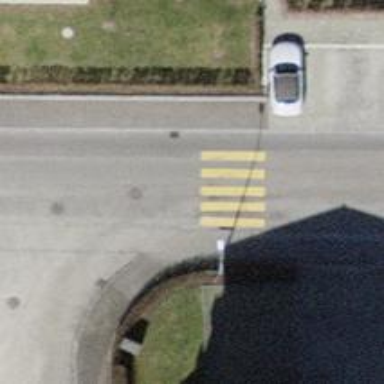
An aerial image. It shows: Uncontrolled zebra crossing on the road.